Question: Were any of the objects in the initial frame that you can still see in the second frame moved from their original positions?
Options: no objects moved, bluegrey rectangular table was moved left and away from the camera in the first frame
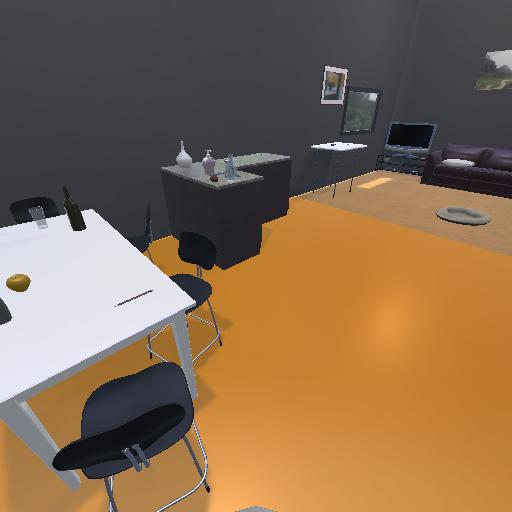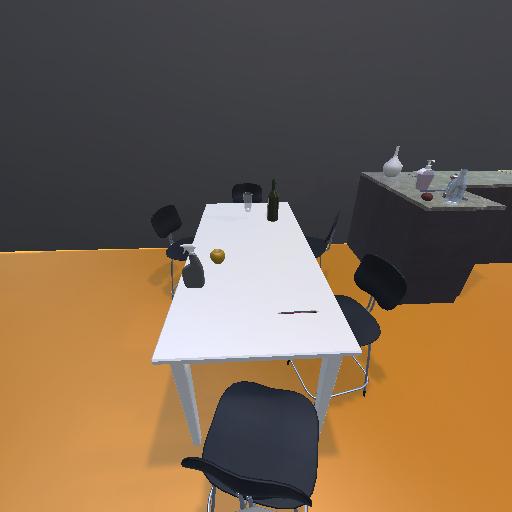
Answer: no objects moved